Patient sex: M
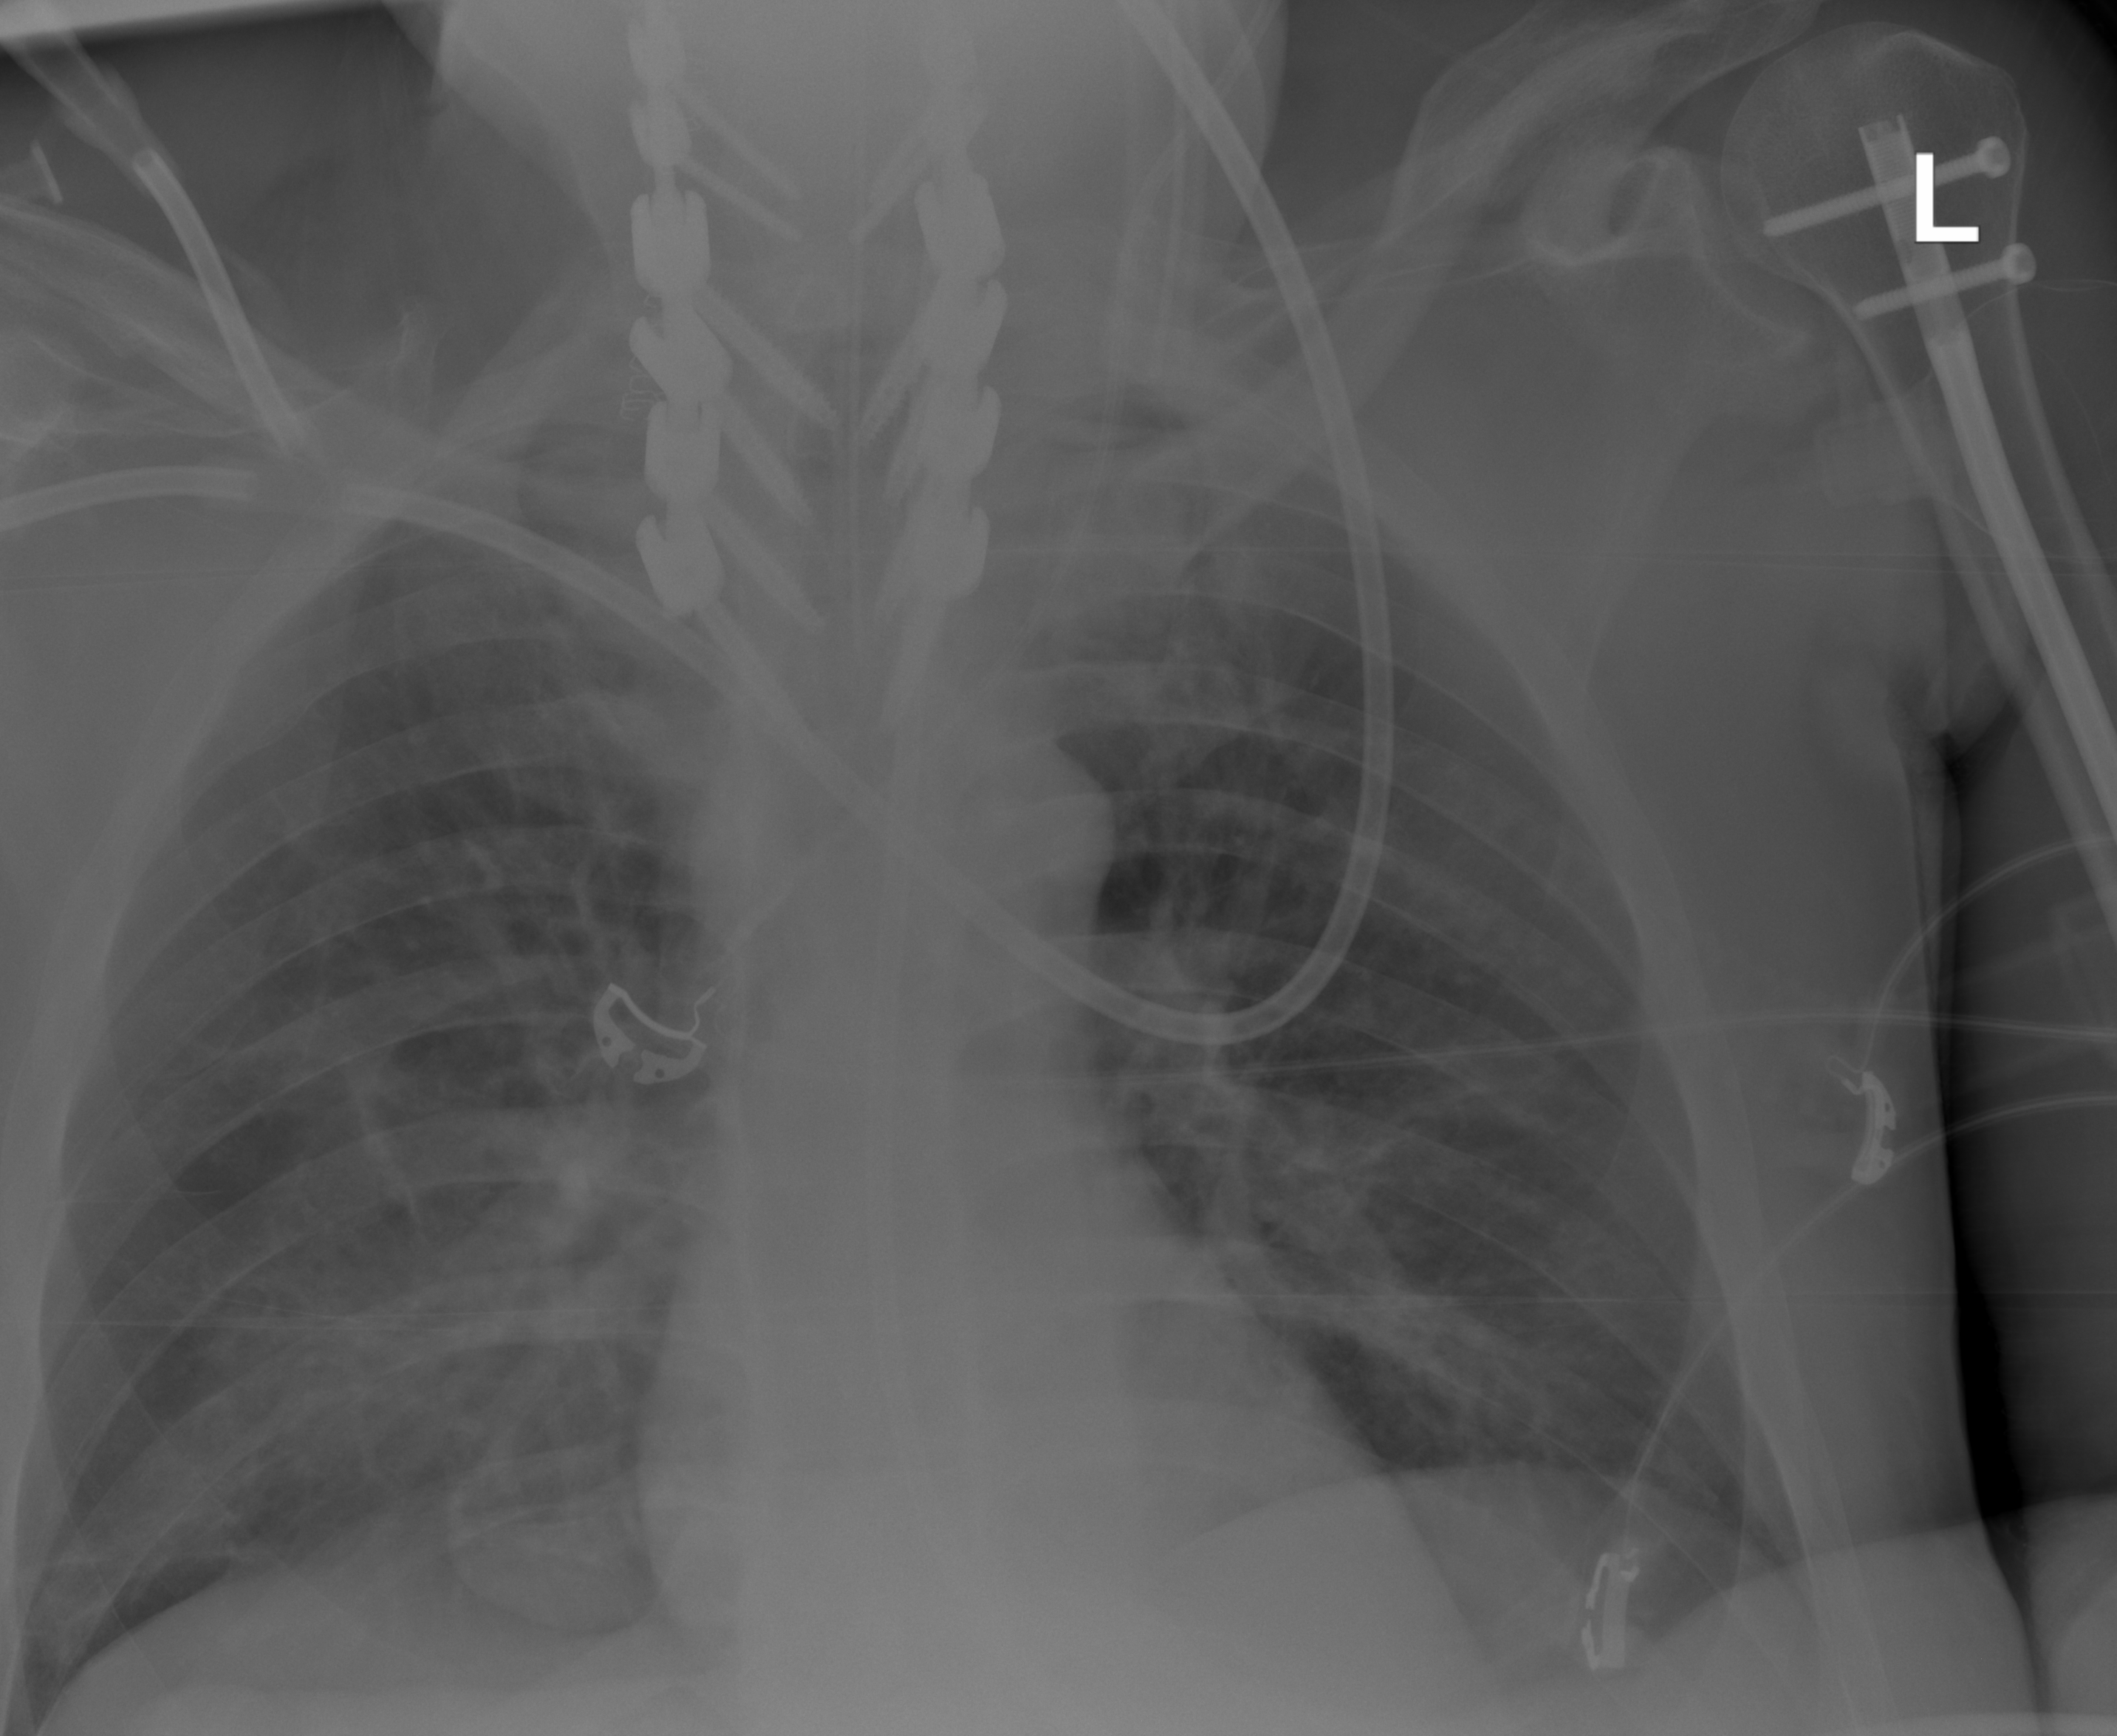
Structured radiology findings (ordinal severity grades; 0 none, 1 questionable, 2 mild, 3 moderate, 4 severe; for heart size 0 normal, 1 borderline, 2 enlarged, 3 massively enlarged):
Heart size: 0
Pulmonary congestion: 0
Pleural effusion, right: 0
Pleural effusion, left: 0
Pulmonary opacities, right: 2
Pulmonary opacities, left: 0
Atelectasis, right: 2
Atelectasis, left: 0